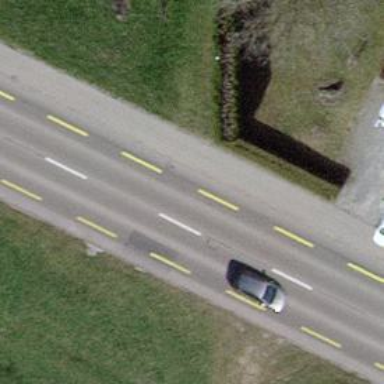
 featuring soft lane designated for cyclists."